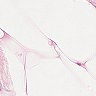
Metastatic tissue present: no